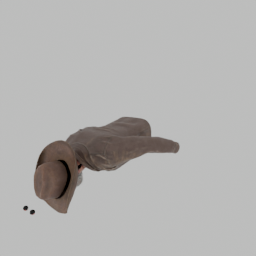
Label: people